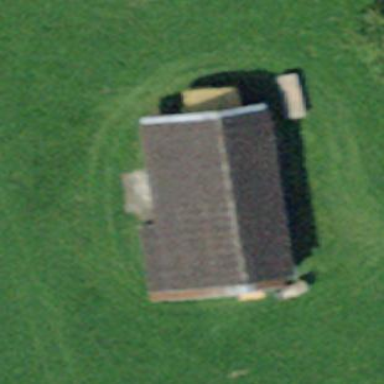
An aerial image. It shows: Rural barn.